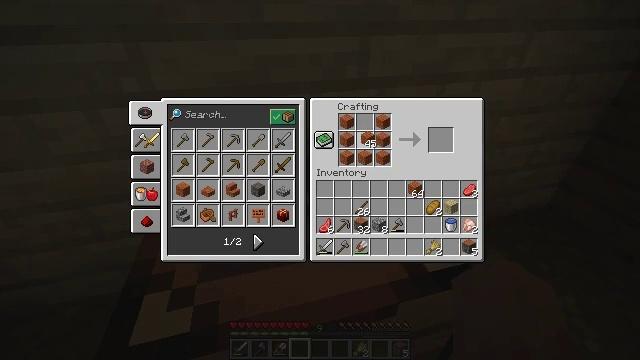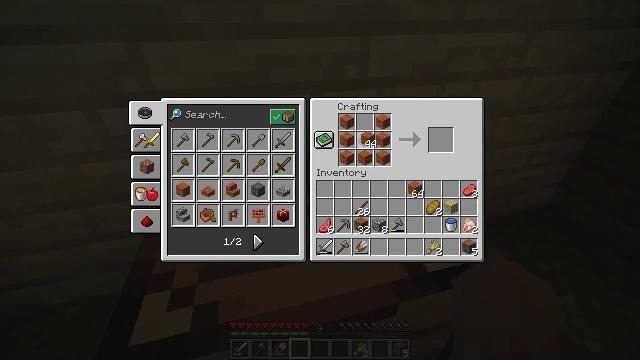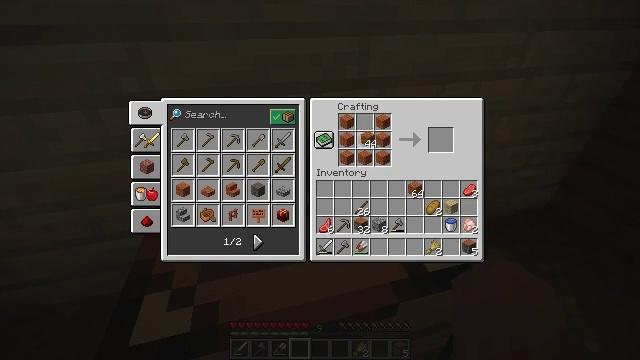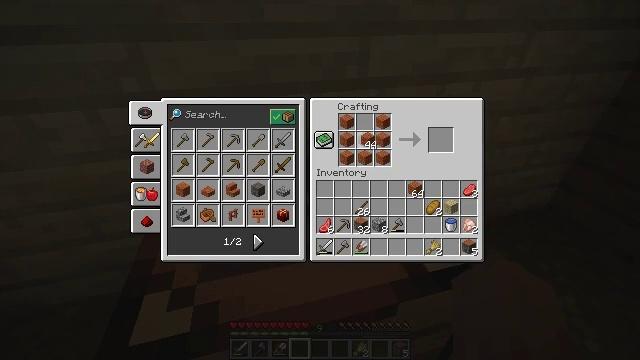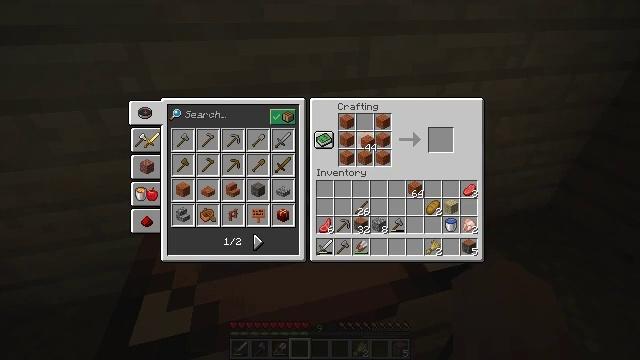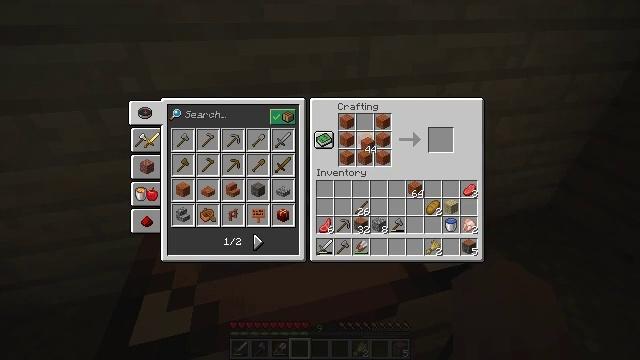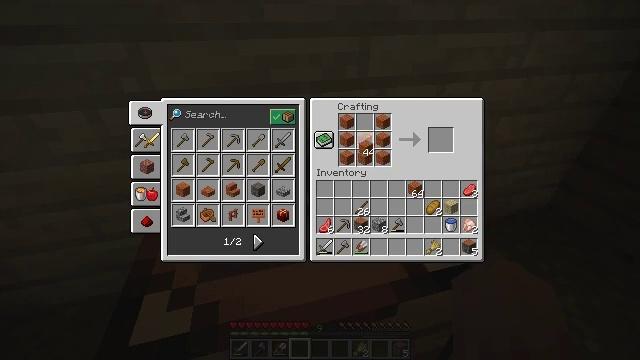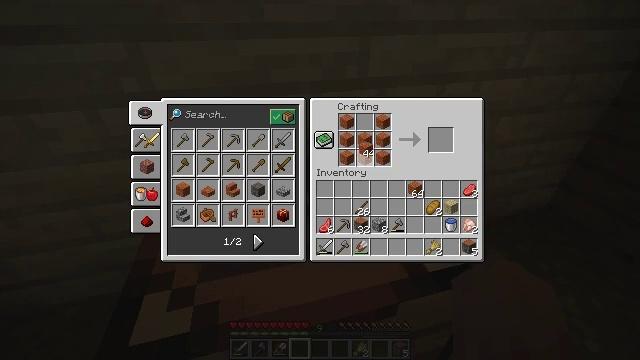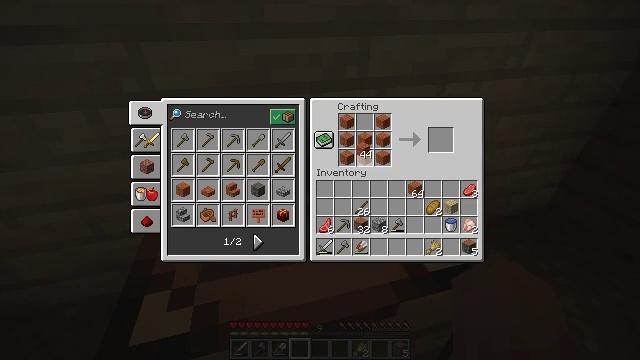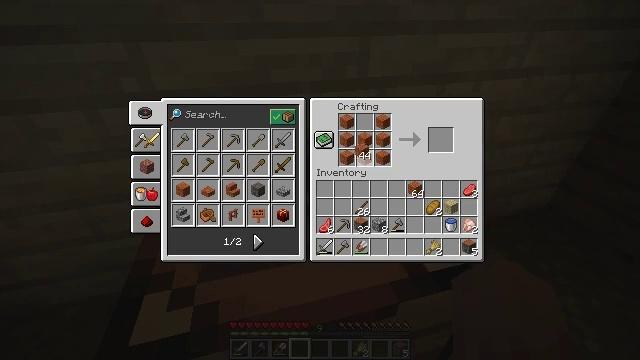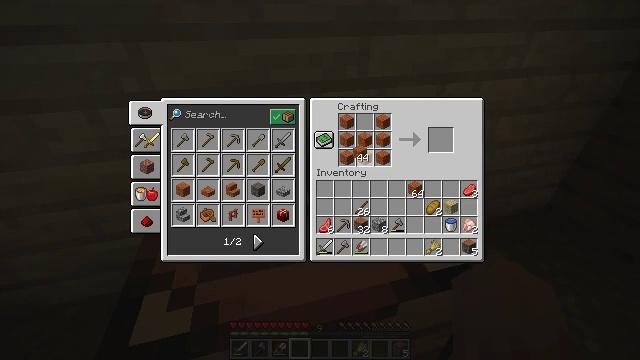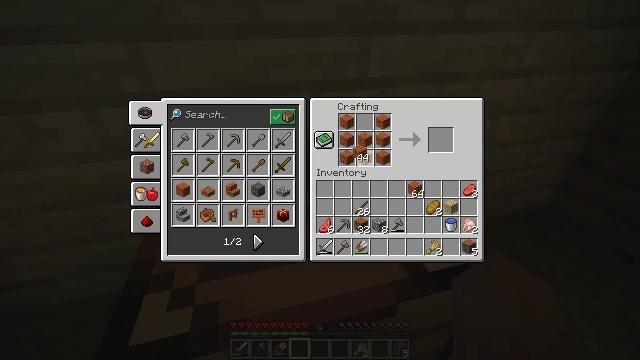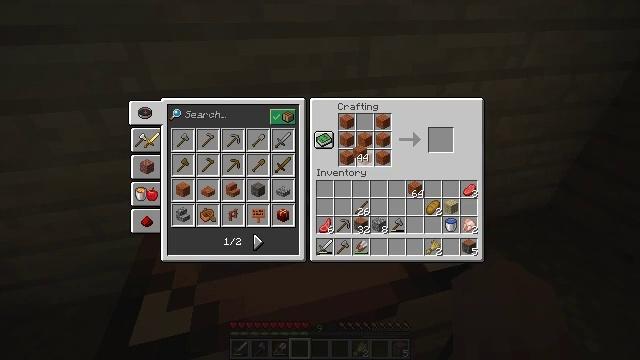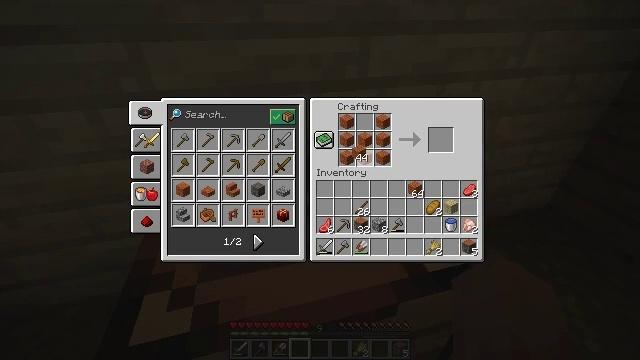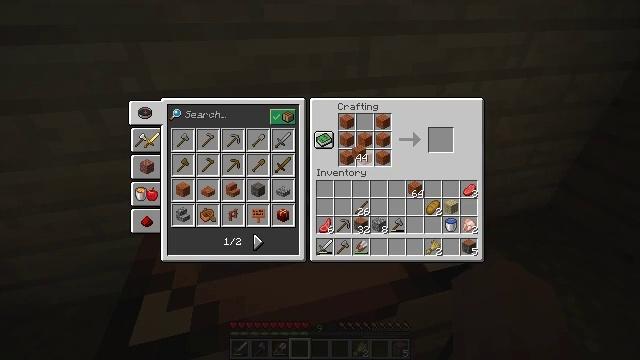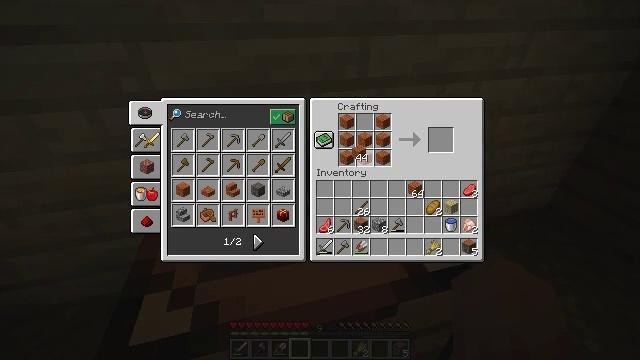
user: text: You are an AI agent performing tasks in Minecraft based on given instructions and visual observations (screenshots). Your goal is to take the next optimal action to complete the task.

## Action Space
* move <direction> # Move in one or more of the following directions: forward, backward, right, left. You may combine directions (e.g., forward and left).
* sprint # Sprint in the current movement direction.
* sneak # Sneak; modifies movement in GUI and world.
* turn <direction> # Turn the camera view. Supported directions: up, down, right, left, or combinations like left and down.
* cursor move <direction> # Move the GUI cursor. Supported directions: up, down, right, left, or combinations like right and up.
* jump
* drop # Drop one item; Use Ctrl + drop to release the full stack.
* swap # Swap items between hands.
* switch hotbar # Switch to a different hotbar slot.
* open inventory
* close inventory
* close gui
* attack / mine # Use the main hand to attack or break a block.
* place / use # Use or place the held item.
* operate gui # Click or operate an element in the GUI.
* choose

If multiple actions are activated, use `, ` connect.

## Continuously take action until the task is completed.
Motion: motion action
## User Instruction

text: Take acacia planks to craft a acacia boat.
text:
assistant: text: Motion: no_op
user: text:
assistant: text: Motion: no_op
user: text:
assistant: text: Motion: no_op
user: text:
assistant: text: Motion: no_op
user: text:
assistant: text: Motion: no_op
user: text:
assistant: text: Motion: no_op
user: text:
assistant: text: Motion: no_op
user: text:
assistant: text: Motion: no_op
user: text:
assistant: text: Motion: no_op
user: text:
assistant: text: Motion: no_op
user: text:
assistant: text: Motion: no_op
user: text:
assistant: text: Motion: no_op
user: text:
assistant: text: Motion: no_op
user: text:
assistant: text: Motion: no_op
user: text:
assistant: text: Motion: no_op
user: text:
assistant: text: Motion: no_op
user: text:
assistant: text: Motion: no_op
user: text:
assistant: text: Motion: no_op
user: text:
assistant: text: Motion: no_op
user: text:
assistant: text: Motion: no_op
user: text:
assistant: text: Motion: no_op
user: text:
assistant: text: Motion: no_op
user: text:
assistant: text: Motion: no_op
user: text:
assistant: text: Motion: no_op
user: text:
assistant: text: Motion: no_op
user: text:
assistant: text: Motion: no_op
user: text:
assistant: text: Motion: no_op
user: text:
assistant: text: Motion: no_op
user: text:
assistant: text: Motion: no_op
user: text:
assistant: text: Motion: no_op